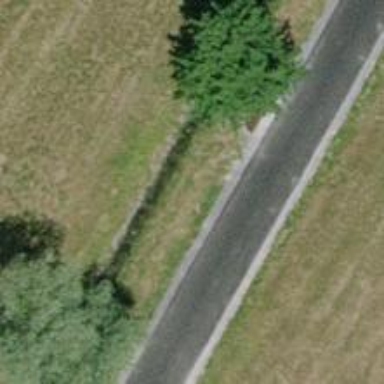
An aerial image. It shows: Brown bench.